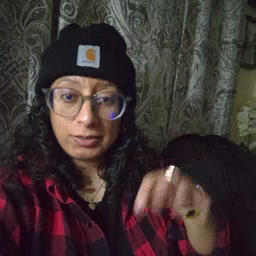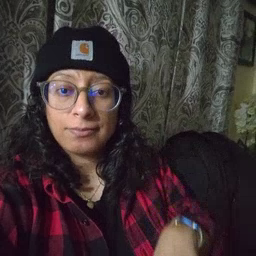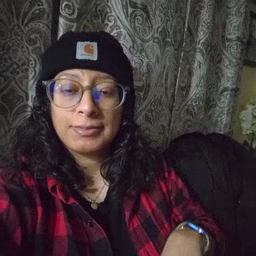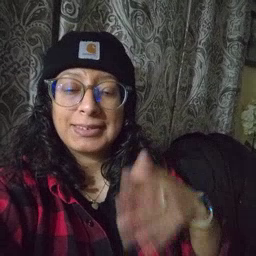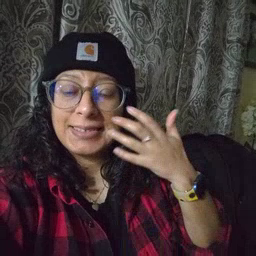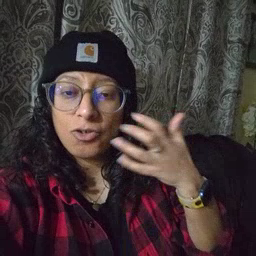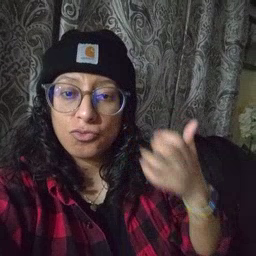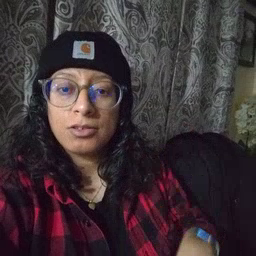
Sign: tiger